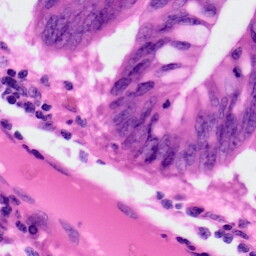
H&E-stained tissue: Colon